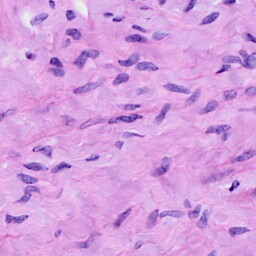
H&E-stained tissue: Cervix